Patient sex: M
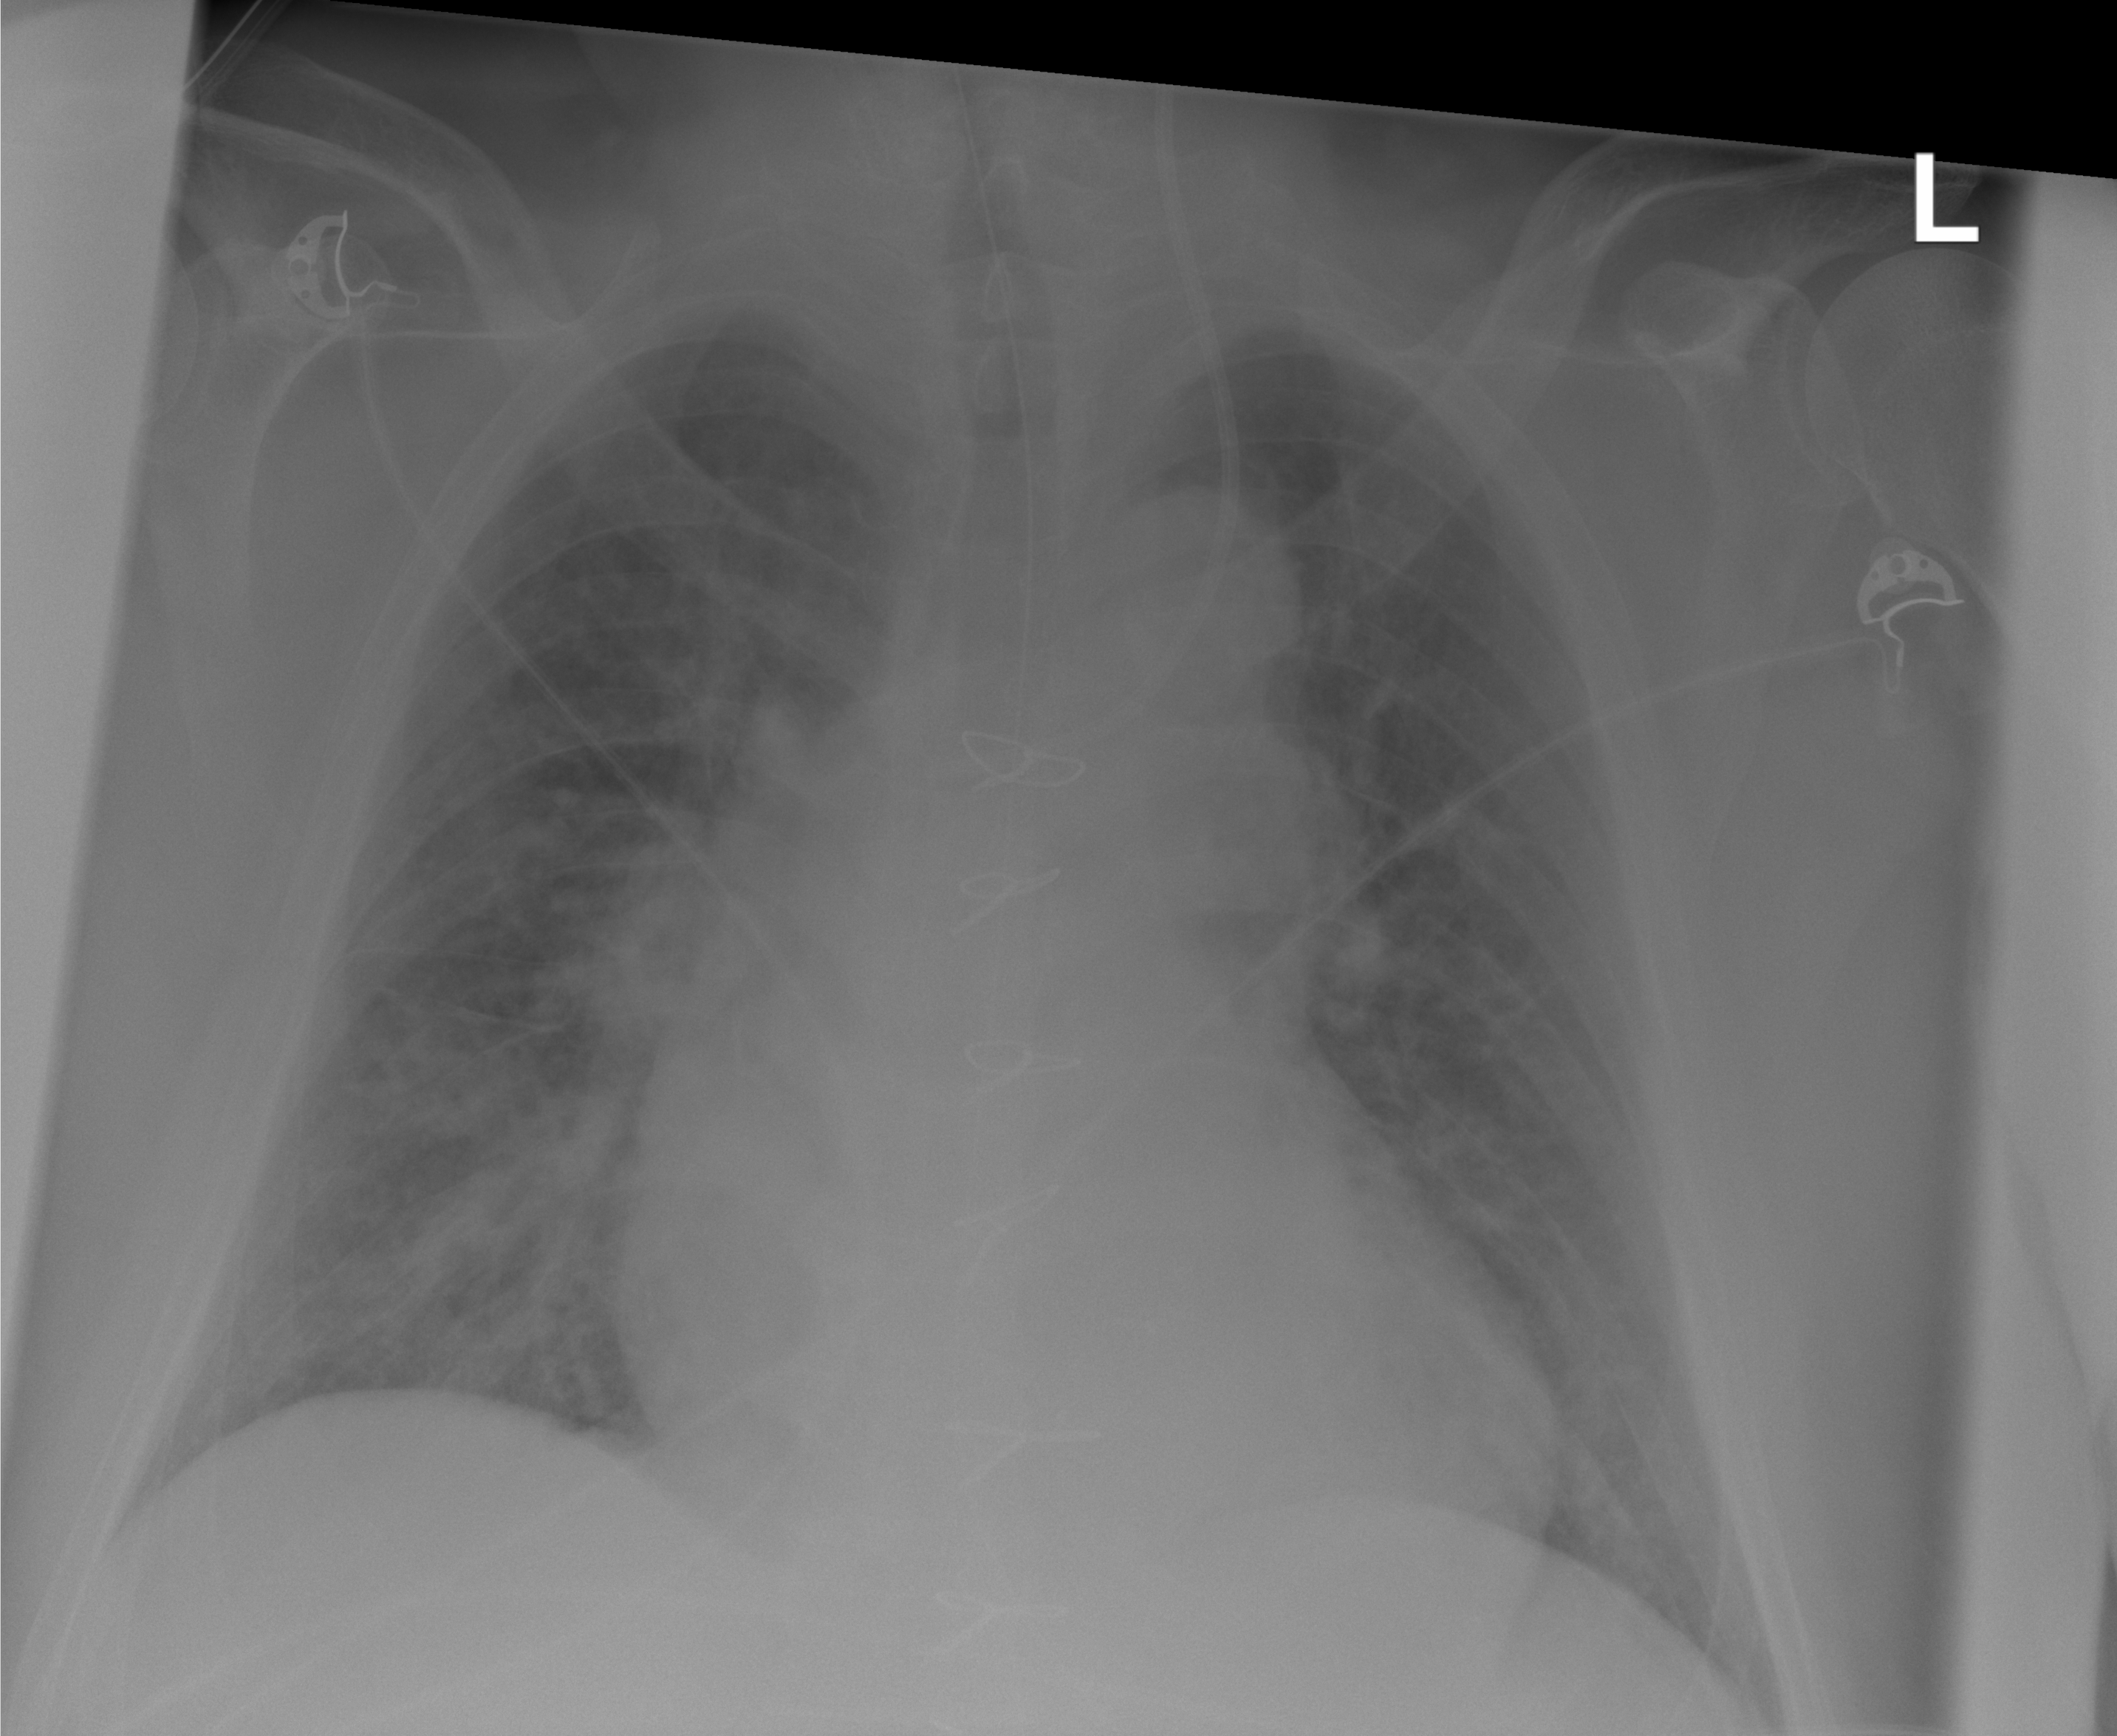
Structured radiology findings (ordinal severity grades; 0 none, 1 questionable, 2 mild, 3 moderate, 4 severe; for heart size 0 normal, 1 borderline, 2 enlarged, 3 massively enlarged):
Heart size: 2
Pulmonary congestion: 2
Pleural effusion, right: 0
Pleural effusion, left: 0
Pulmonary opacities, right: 2
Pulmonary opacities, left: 2
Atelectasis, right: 0
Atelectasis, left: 0